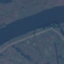
Land use / land cover: River